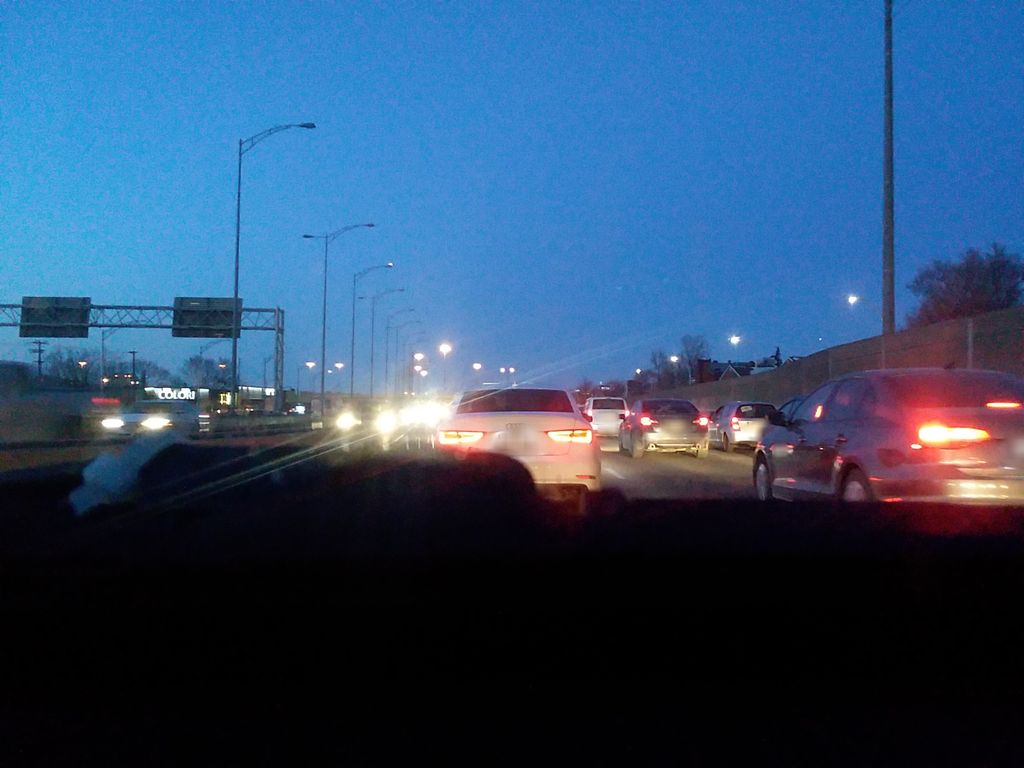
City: montreal